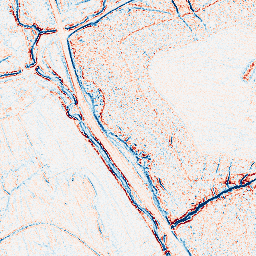
Category: edge_preserving
Decomposition family: bilateral
Decomposition parameters: d: 5
sigma_color: 25
sigma_space: 100
Upsampling method: quadratic
Upsampling parameters: scale: 2
Upsampling scale: 2